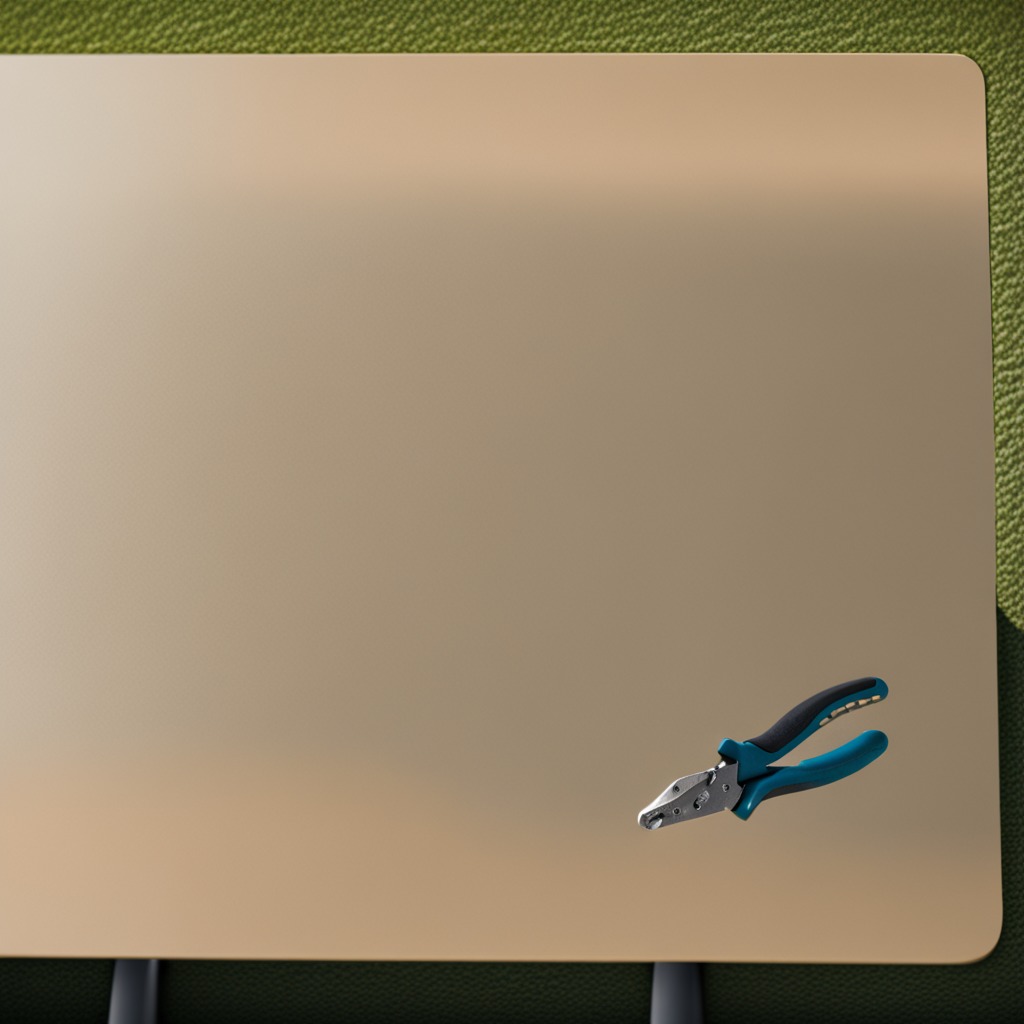
A plier lying on the table